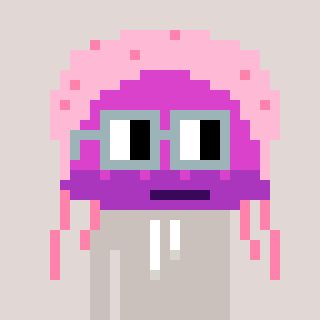
a pixel art character with square dark gray glasses, a jellyfish-shaped head and a foggrey-colored body on a warm background